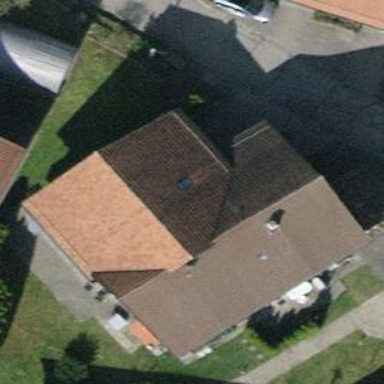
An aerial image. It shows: House with tile roof.